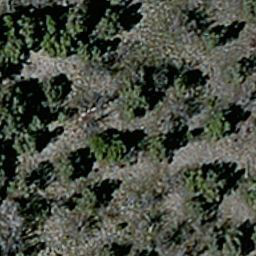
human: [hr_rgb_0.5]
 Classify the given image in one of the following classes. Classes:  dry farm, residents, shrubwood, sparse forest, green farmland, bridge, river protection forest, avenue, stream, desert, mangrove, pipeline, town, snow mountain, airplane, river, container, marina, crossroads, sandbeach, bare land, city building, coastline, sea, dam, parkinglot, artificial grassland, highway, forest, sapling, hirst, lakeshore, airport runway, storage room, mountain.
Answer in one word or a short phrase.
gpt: sparse forest